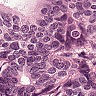
Metastatic tissue present: yes